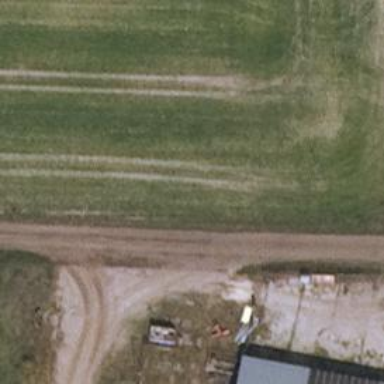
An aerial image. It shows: Track with grade 4 track type.